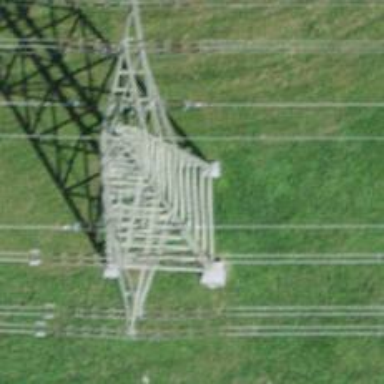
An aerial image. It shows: Power lines with double and single wires. There are 8 cables in total.